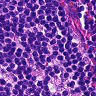
Metastatic tissue present: no